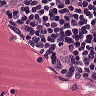
Metastatic tissue present: no